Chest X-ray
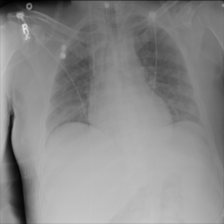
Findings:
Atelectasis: negative
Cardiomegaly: negative
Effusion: negative
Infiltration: negative
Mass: negative
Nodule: negative
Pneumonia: negative
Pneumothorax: negative
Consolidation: negative
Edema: negative
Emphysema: negative
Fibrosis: negative
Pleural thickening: negative
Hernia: negative